Question: I'm doing data-analysis in Matlab and I'm plotting the frequencies of discrete values (1-15) into a histogram on Matlab. I would like to center the bins so that the center of 1st bin is on value 1, center of the 2nd bin is on value 2, etc.
Also I would like to get percentage range for the Y-axis. Any quick ideas how to do this? Here is a picture highlighting my question:

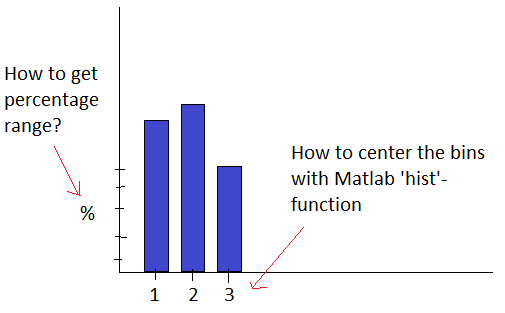
Answer: Start by using <URL> with your expected centers. Then use 'bar' and 'xlabel' to display the histogram with the y axis the way you want:
'''
dat = randi(15,100,1);
centers = 1:15;
counts = hist(dat,centers);
pcts = 100 * counts / sum(counts);
bar(centers,counts)
ylabel('%')
'''